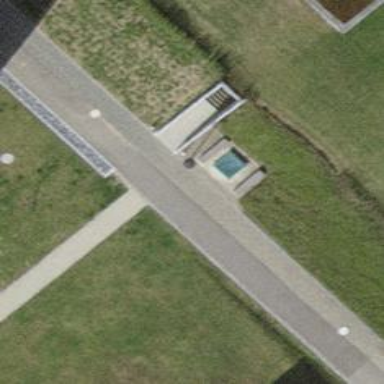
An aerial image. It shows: Concrete bench.